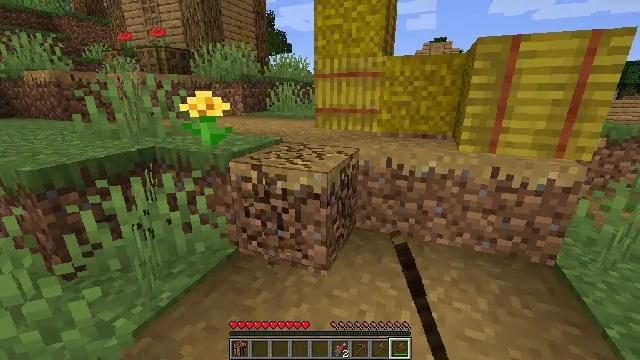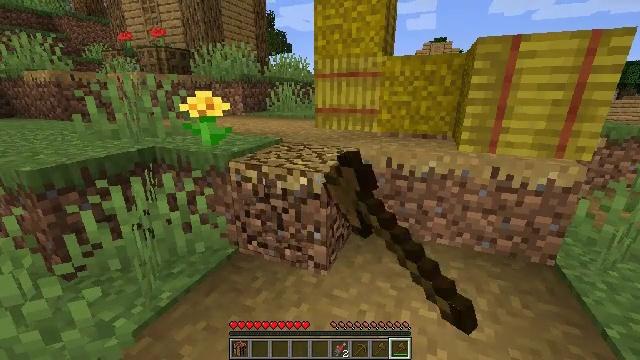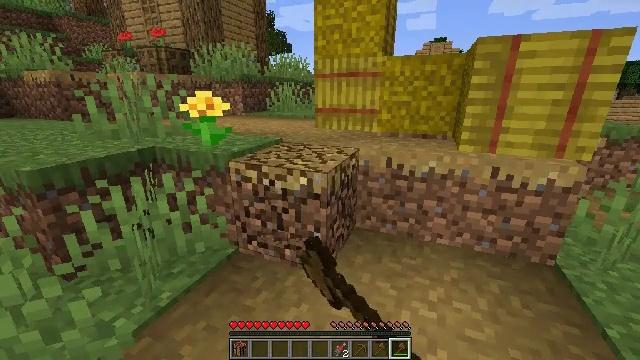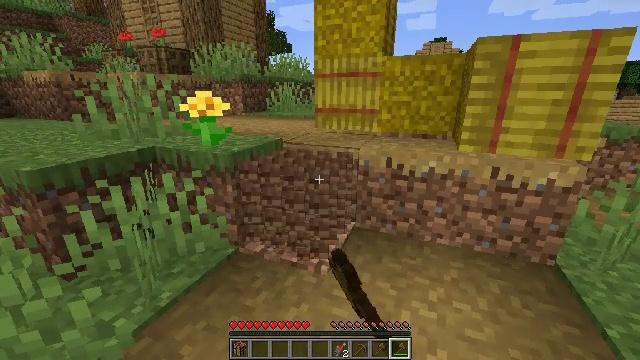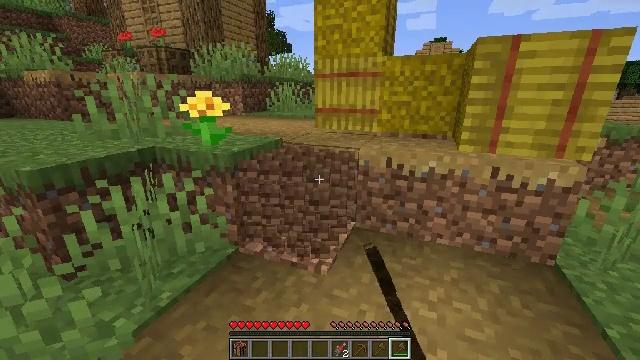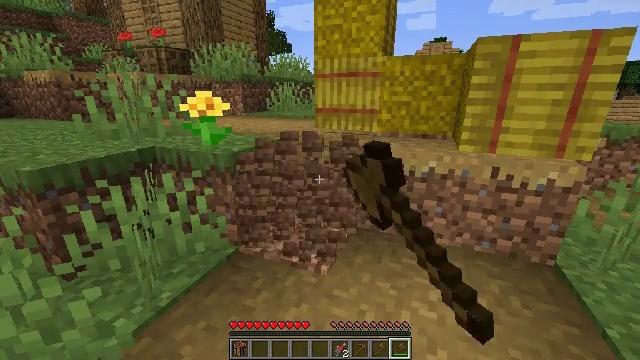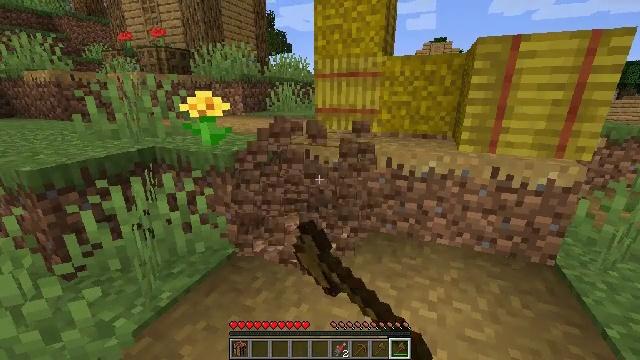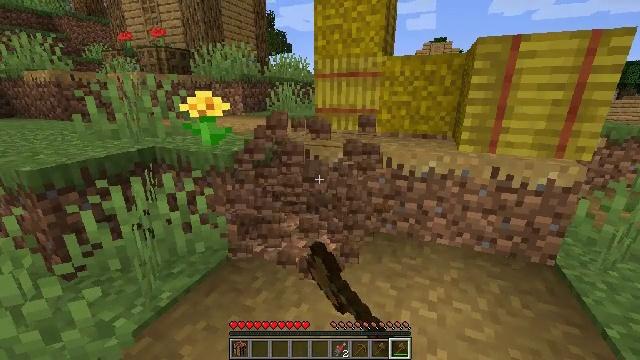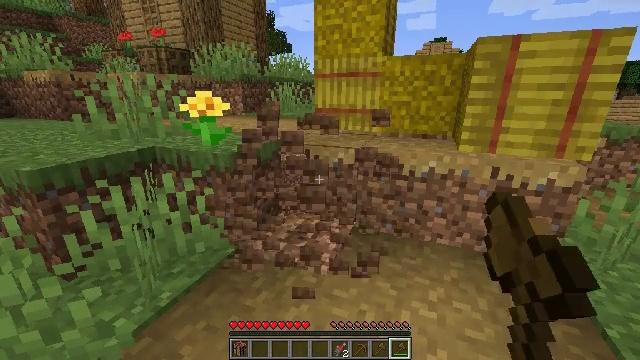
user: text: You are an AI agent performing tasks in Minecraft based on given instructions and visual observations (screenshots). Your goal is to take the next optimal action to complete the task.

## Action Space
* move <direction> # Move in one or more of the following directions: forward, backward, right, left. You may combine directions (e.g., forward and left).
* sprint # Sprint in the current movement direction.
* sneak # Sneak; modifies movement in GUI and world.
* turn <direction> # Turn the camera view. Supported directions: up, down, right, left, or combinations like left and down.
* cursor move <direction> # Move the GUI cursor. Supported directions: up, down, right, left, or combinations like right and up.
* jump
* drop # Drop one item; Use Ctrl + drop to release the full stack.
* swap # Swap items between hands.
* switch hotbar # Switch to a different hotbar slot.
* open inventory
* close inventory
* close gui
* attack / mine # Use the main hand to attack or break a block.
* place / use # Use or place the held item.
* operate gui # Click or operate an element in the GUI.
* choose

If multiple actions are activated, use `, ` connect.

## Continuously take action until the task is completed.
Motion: motion action
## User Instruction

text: Remove the grass path from the ground.
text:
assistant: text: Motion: attack / mine
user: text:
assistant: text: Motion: attack / mine
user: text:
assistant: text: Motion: attack / mine
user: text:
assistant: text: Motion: attack / mine
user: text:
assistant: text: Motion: attack / mine
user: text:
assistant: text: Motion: attack / mine
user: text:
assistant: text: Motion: attack / mine
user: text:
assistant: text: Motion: attack / mine
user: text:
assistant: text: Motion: attack / mine